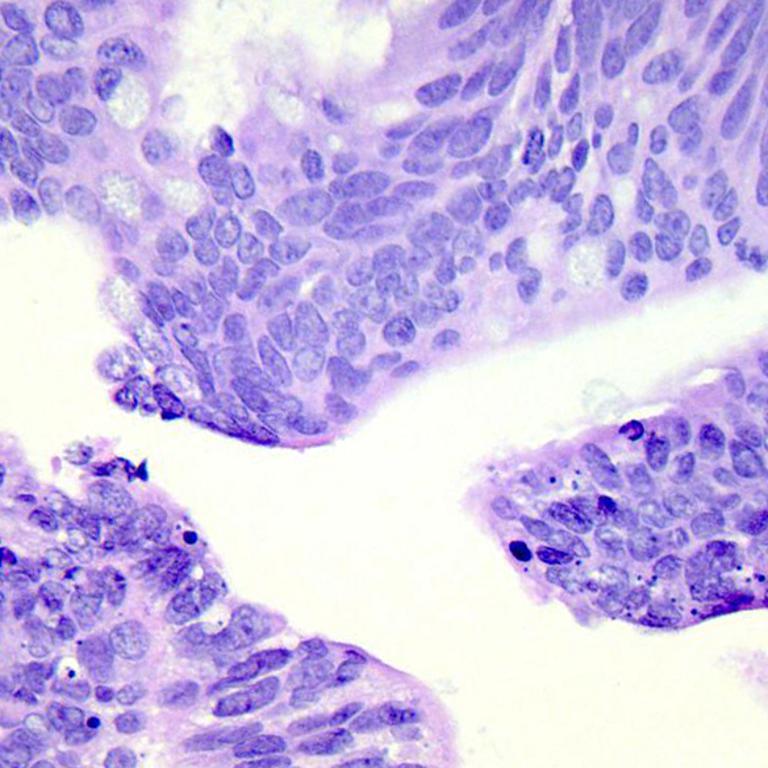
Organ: colon
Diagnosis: adenocarcinomas